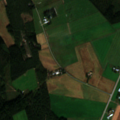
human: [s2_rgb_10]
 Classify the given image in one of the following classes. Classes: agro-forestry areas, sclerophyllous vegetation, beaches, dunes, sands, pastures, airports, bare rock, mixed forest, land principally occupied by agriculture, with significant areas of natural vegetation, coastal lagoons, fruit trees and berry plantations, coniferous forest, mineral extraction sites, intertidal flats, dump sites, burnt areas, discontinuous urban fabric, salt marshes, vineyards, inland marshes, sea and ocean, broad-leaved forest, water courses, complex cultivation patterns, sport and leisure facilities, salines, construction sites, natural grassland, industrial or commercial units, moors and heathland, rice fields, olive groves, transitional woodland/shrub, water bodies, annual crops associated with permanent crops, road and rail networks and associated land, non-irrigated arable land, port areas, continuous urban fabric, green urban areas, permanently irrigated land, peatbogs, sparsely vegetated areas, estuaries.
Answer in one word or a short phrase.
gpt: non-irrigated arable land, land principally occupied by agriculture, with significant areas of natural vegetation, coniferous forest